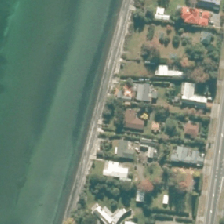
Land cover: urban_build_up